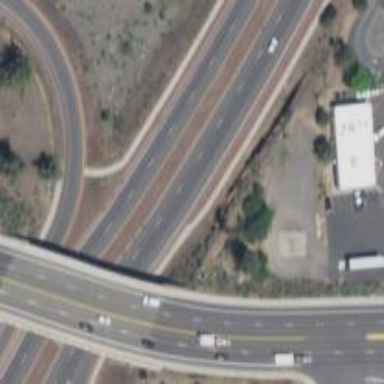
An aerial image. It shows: This image shows trunk highway that functions as expressway.